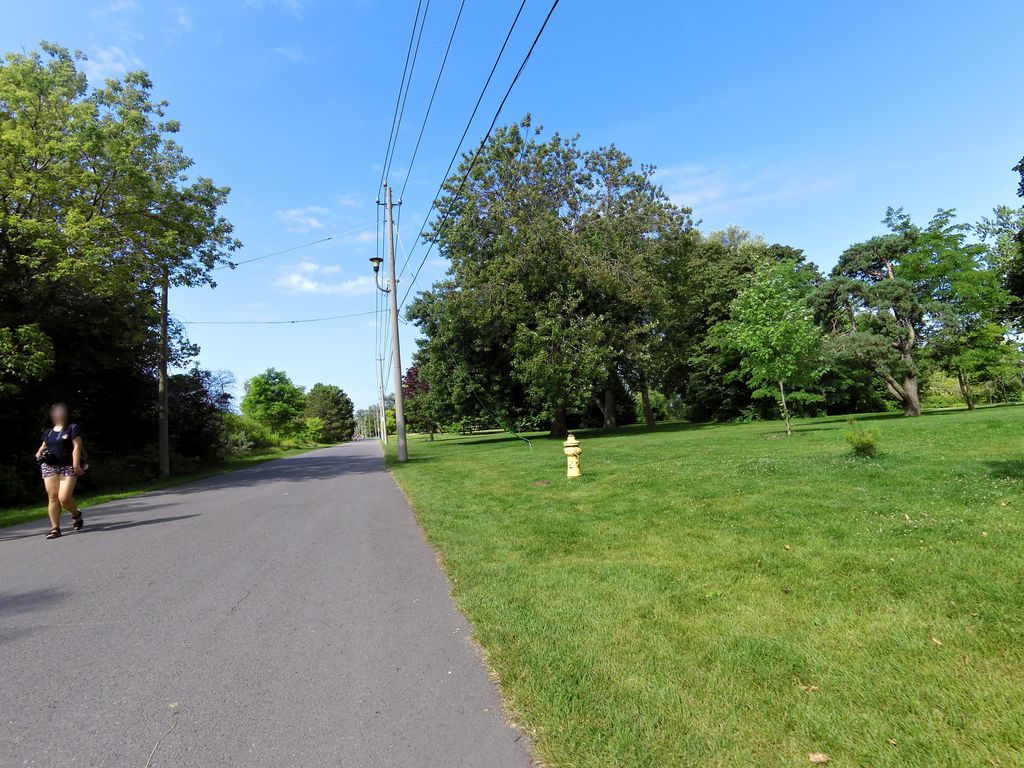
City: toronto